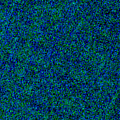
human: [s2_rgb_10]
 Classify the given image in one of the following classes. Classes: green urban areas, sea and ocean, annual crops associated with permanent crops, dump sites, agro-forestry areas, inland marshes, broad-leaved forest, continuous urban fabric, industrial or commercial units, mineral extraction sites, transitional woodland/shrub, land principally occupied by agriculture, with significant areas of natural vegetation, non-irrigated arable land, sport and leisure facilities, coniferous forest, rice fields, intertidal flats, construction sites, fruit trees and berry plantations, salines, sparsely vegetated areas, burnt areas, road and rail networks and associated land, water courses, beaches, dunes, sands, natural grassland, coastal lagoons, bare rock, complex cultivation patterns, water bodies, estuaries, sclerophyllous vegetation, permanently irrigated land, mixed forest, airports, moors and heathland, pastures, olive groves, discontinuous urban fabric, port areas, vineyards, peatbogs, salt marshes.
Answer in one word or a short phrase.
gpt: sea and ocean